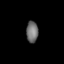
Tissue: lung
Cell type: Epithelial cells
Senescence score: 0.1972
Nuclear area (px): 253
Mean DAPI intensity: 107.336